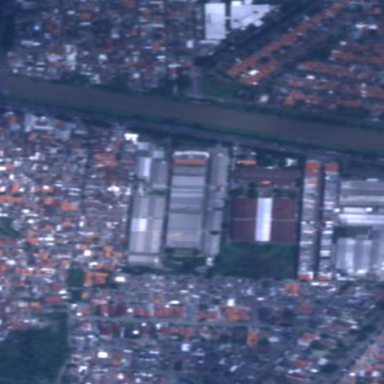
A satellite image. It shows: Industrial area.